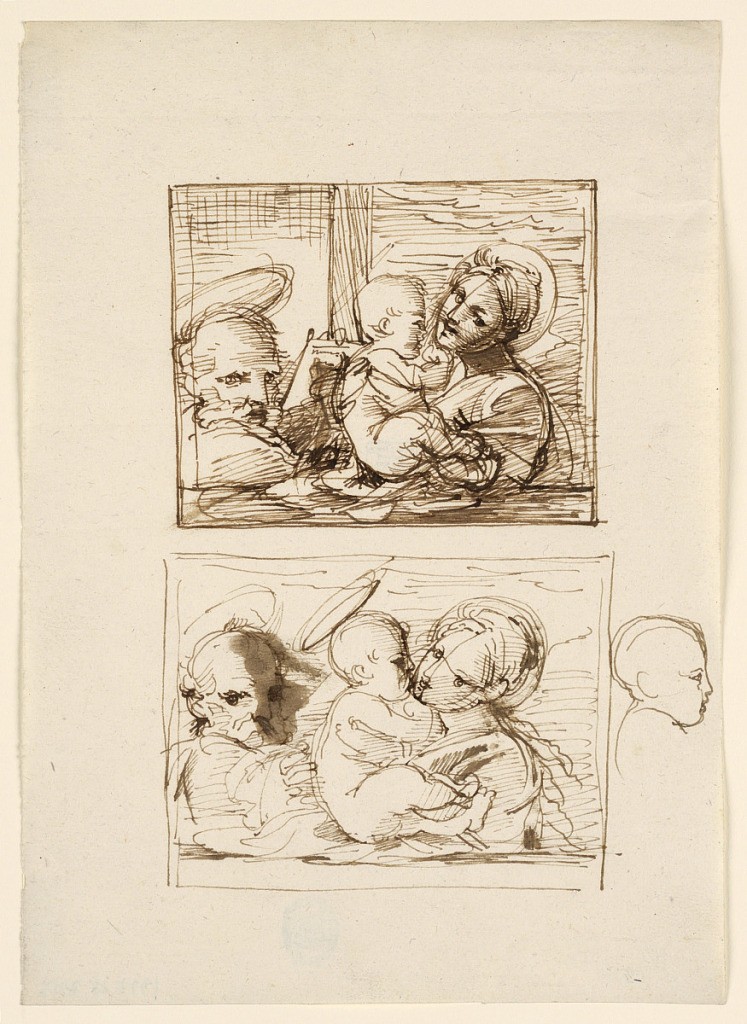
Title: Two Representations of Saint Luke Making a Portrait of the Virgin and the Child
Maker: Fortunato Duranti, Italian, 1787 - 1863
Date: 1800–1825
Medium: Pen and ink on paper
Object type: Drawing
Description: As if seen from outside through a window. The Child is in the center, supported by the Virgin; he is in profile, turned toward right. The Virgin is at right, Saint Luke at left. The composition varies slightly below, the main difference being the child kissing Mary. Beside, at right, is a sketch of the head of the child.